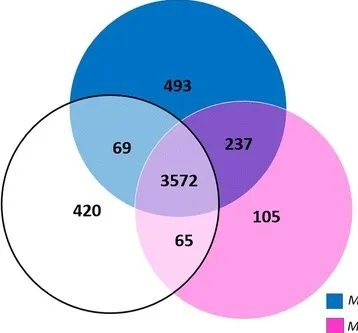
Venn diagram analysis showing the number of unique and shared family proteins as evidenced using PATRIC, between the M. simiae strains MO323, DSM 44165 and MsiGto.
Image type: chart (chart)